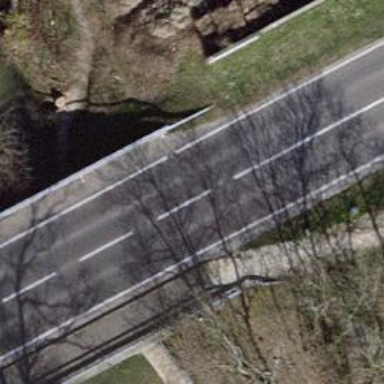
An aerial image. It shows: Primary highway bridge with asphalt surface. It includes cycle lane on both sides.